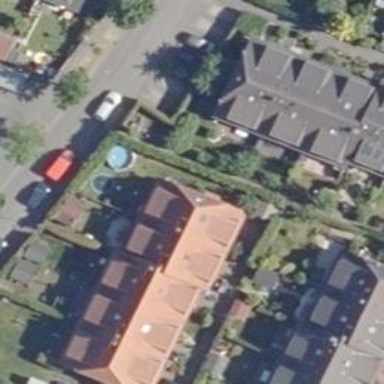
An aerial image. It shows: Terrace building.